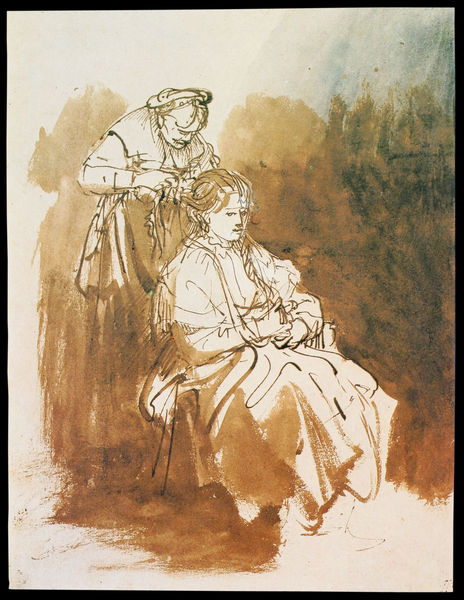
Titel: Junge Frau bei der Toilette
Künstler: Harmensz van Rijn Rembrandt
Institution: Wien, Albertina, Graphische Sammlung
Schlagwörter: aquarell, frauen, mädchen, sitzen, braun, frau, frisur, zeichnung, dame, rock, alt, feier, jung, alte, blass, lang, rembrandt, hände, haare, sitzend, stehend, mutter, tochter, magd, ruhe, zöpfe, sepia, vorbereitung, zopf, sitzt, junge frau, flechten, laviert, schere, alter, schönheit, anlass, sthl, schultertuch, frisieren, alte frau, coloriert, friseur, haareschneiden, friseuse, atle, frisörsalon, coiffer